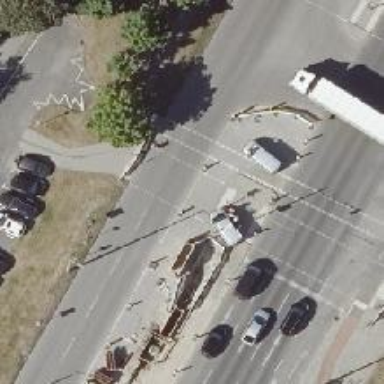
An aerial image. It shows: Crossing with traffic signals.